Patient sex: M
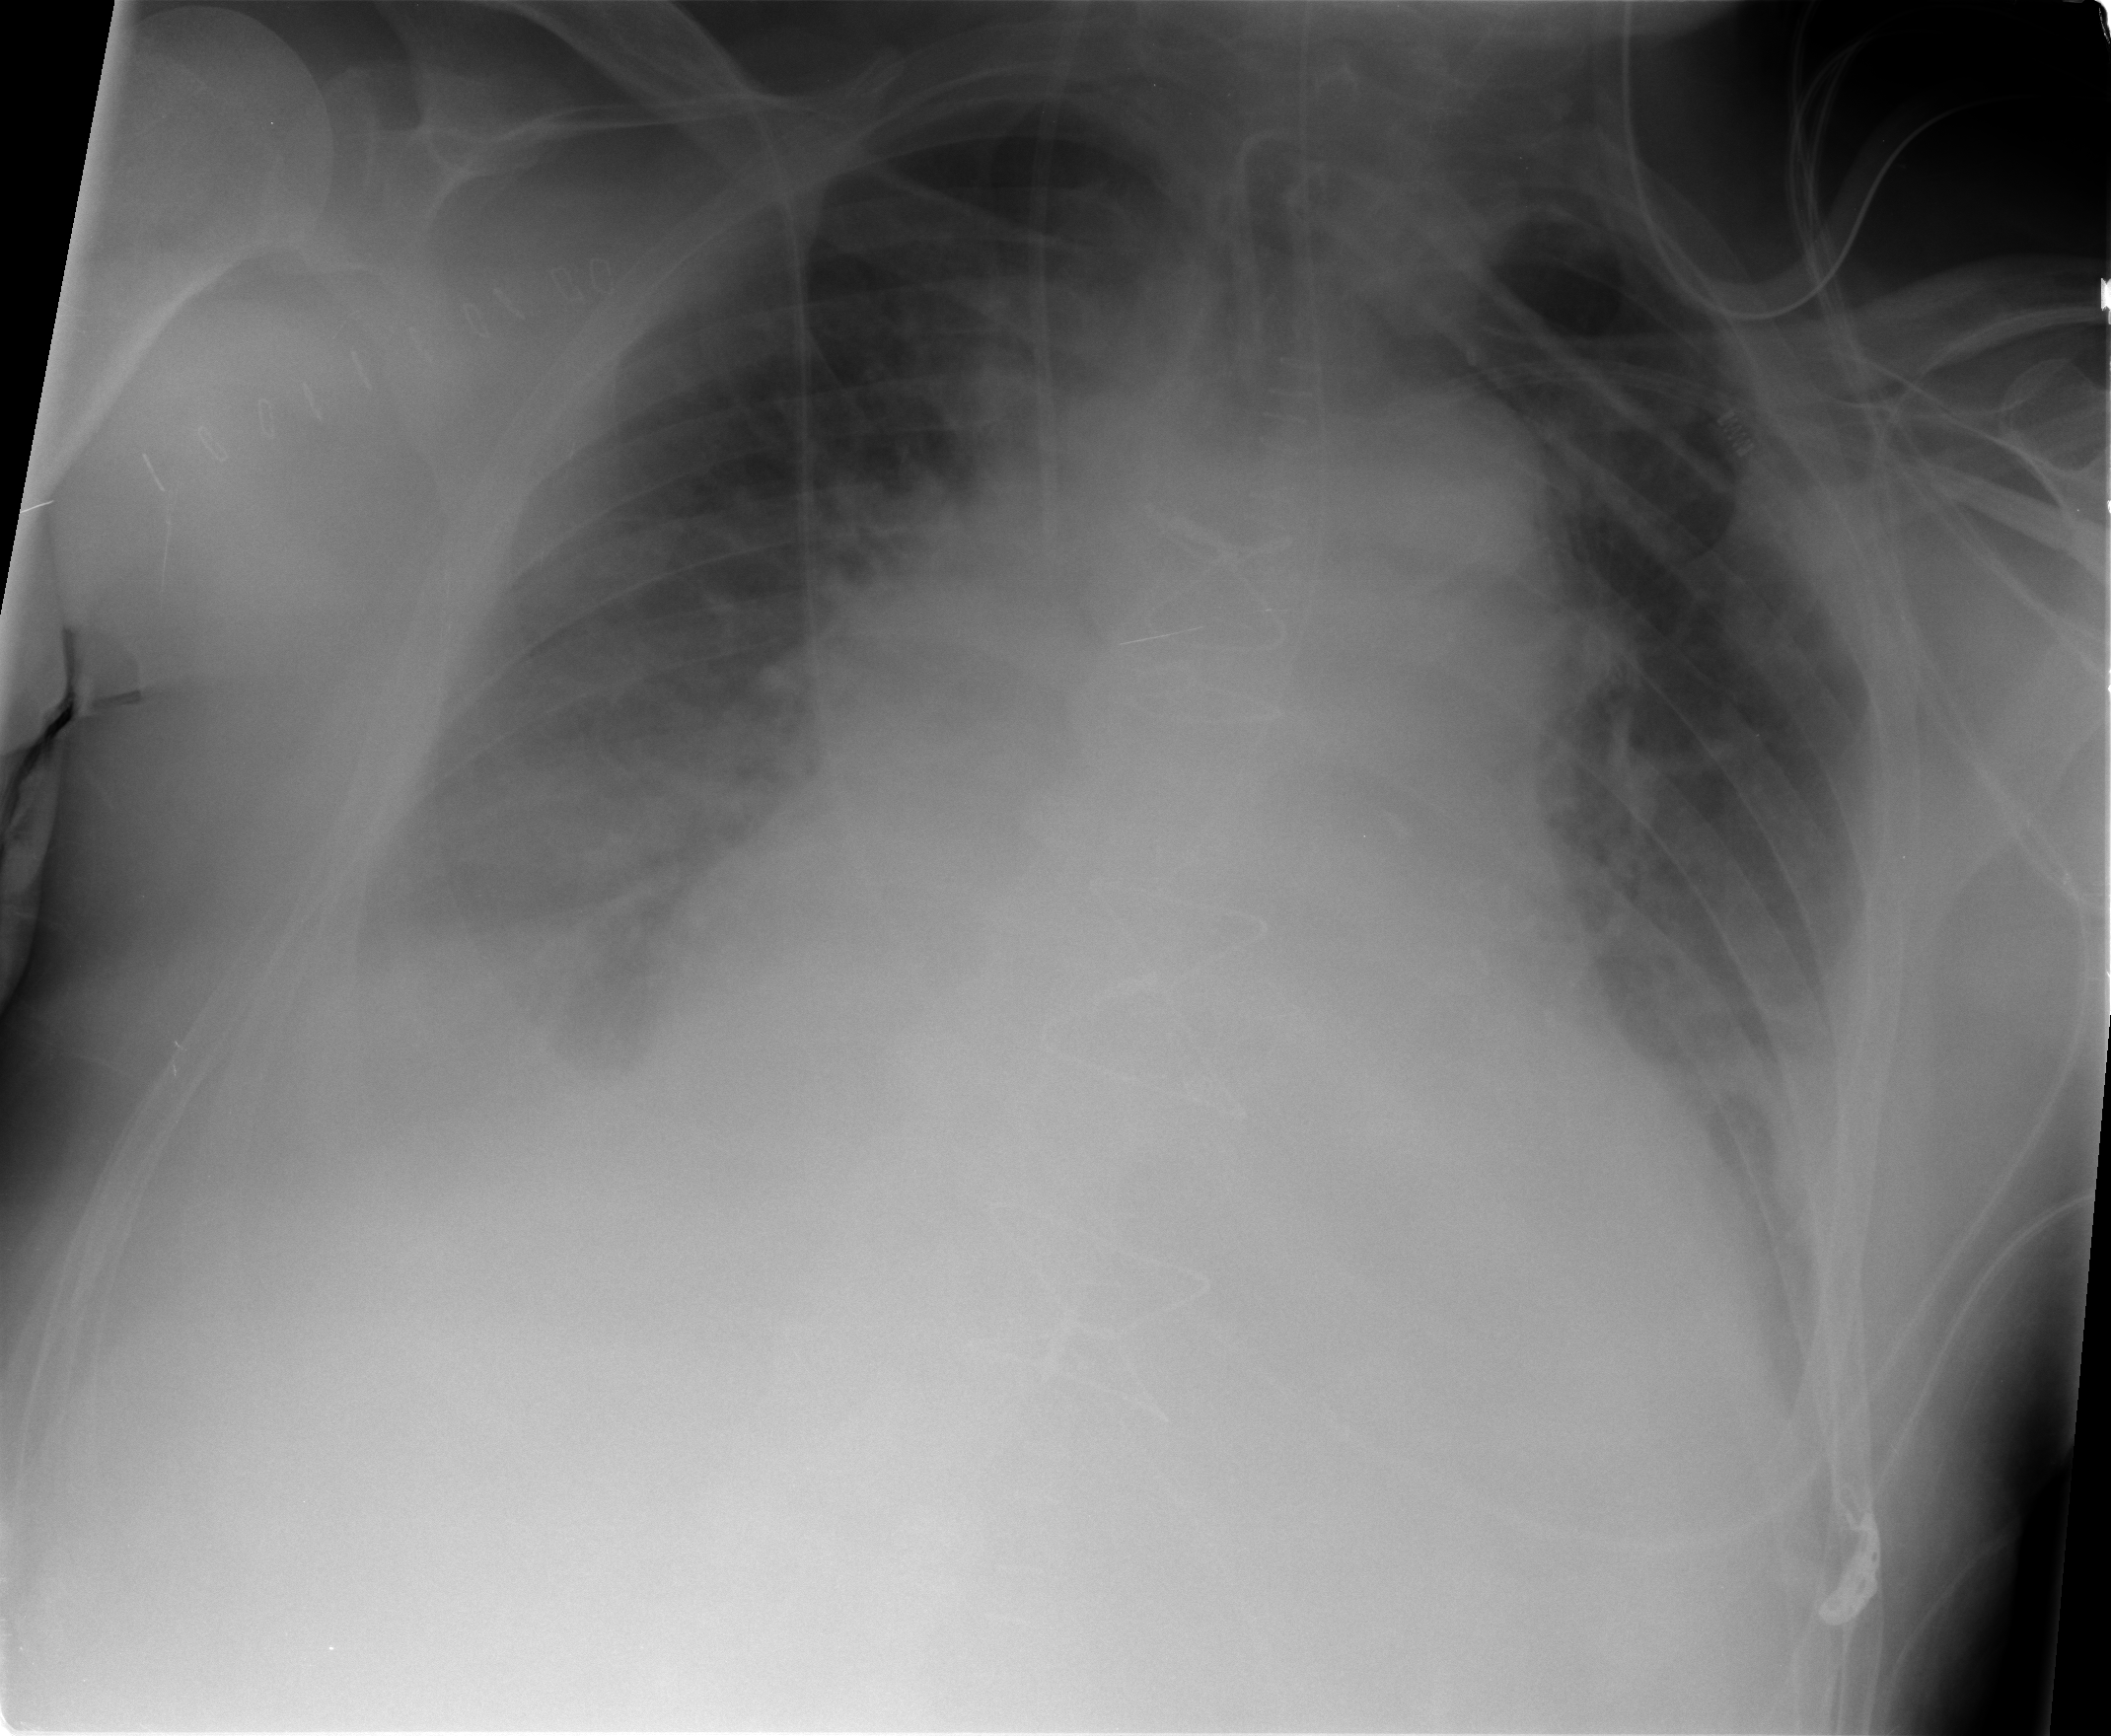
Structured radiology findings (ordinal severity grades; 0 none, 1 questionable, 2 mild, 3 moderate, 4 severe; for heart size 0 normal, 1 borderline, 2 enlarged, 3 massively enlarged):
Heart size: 3
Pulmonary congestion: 3
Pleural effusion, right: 3
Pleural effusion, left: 2
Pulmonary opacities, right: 0
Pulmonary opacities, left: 0
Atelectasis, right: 2
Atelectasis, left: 2